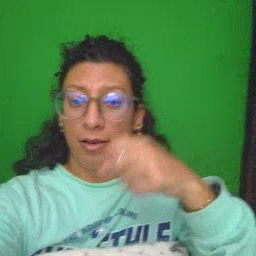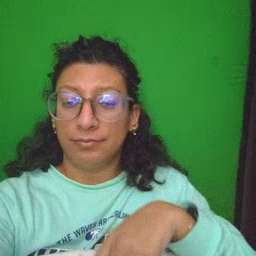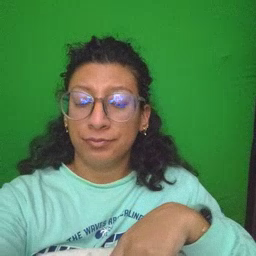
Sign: make